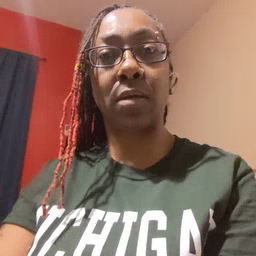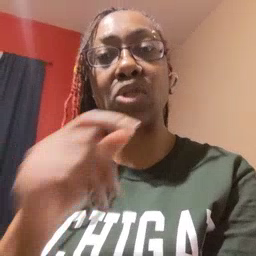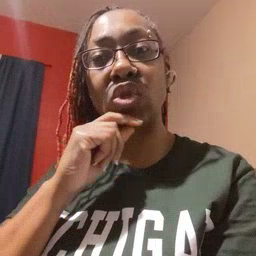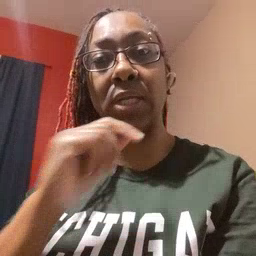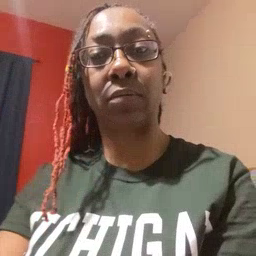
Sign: chin